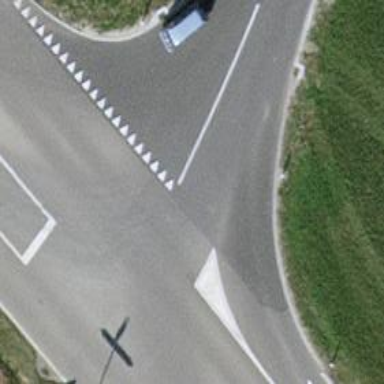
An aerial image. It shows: Road with "give way" sign.